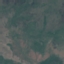
Land use / land cover class: HerbaceousVegetation